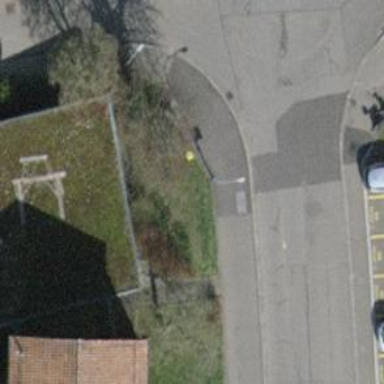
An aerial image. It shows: Asphalt sidewalk along the footway.